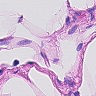
Metastatic tissue present: no